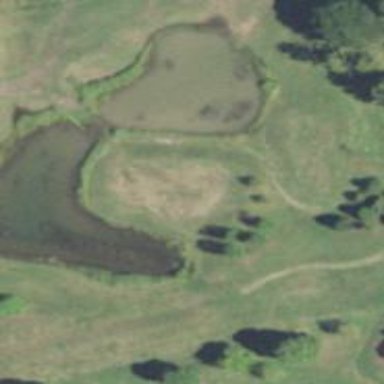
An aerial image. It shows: Serene pond surrounded by nature.